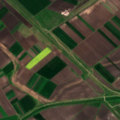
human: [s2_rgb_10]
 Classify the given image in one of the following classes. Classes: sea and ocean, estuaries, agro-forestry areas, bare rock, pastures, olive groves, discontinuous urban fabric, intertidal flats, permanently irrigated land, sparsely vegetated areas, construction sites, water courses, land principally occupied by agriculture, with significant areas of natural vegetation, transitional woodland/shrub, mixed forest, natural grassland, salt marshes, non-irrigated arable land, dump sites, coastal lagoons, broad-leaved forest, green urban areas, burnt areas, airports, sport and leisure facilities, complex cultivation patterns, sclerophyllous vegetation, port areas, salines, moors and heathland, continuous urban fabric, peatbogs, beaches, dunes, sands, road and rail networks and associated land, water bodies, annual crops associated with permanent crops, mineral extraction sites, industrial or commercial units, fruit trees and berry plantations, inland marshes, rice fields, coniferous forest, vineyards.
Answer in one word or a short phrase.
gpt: non-irrigated arable land, pastures, complex cultivation patterns